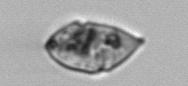
Label: Gyrodinium